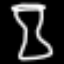
Label: hourglass